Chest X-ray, AP view. Patient: 58 years old, sex F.
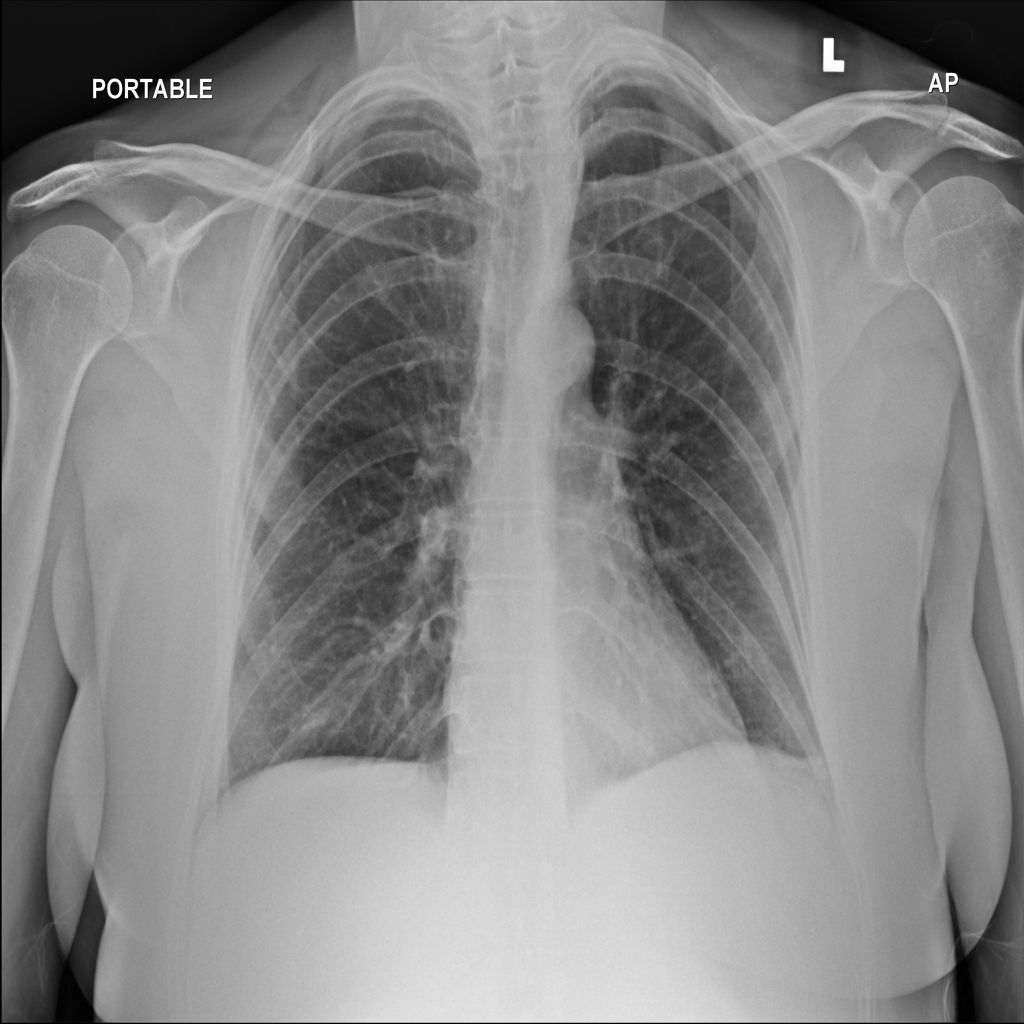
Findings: Effusion